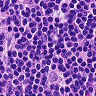
Metastatic tissue present: no